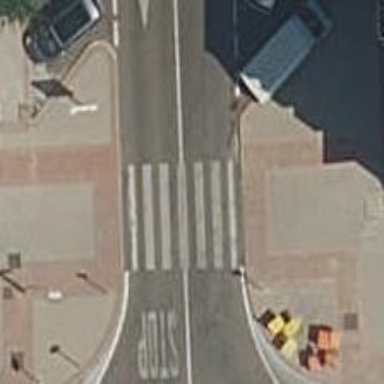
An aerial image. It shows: Uncontrolled road crossing.